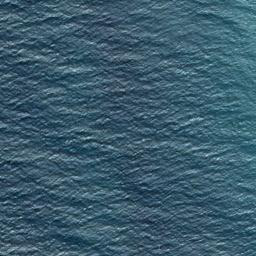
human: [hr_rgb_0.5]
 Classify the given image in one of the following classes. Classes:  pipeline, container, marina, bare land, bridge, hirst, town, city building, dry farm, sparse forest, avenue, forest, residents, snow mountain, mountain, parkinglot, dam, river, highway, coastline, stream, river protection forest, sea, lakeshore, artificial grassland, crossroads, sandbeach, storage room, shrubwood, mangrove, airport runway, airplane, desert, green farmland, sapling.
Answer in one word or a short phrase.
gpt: sea